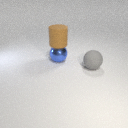
large blue metal sphere behind large gray rubber sphere